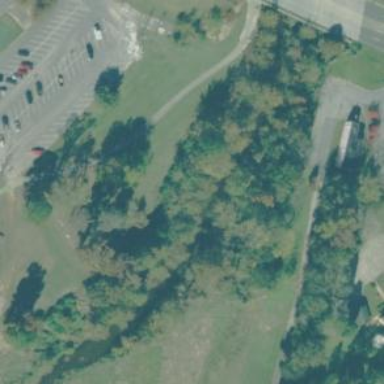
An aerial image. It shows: Service road designated as golf cart path.